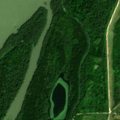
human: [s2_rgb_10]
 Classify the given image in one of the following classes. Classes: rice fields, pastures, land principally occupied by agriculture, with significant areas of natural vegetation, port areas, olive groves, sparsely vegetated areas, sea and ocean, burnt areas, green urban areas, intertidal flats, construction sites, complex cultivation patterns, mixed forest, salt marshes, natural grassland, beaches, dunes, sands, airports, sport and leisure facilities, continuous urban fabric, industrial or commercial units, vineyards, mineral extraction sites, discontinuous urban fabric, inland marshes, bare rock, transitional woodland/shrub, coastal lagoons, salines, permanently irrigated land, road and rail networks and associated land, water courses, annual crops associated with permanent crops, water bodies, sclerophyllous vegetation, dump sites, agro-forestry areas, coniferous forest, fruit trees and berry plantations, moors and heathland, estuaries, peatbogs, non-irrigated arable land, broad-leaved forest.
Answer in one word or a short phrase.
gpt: broad-leaved forest, transitional woodland/shrub, inland marshes, water courses